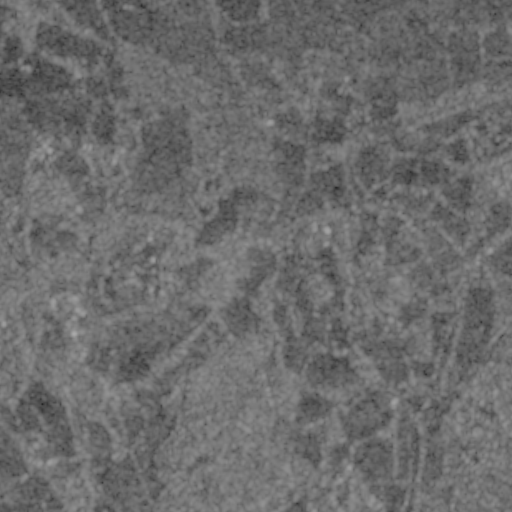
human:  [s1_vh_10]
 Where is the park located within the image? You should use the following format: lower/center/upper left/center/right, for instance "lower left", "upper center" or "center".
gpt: The park is located in the center right of the image.
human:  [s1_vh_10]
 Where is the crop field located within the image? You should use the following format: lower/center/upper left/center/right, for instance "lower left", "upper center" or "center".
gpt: There is no crop field in the image.

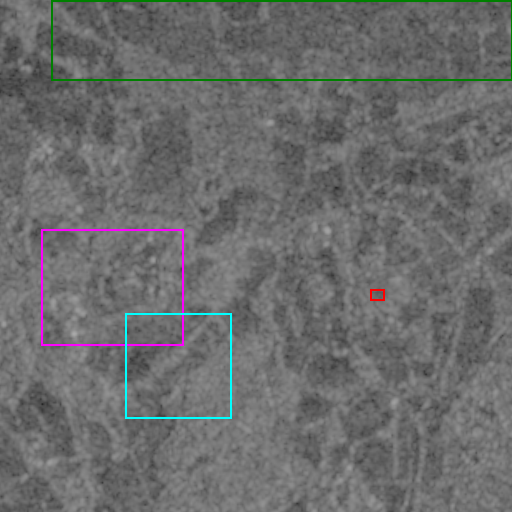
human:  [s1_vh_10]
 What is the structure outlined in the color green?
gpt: The structure outlined in green is a crop field.
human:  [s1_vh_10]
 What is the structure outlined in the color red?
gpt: The structure outlined in red is a park.
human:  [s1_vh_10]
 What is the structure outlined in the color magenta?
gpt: The structure outlined in magenta is a quarry.
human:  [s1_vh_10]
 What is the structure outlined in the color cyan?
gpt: The structure outlined in cyan is a solar farm.
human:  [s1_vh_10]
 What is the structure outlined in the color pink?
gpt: There is no pink outline.